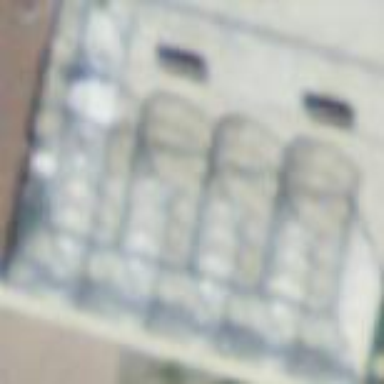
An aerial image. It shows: Outdoor seating area with roof.